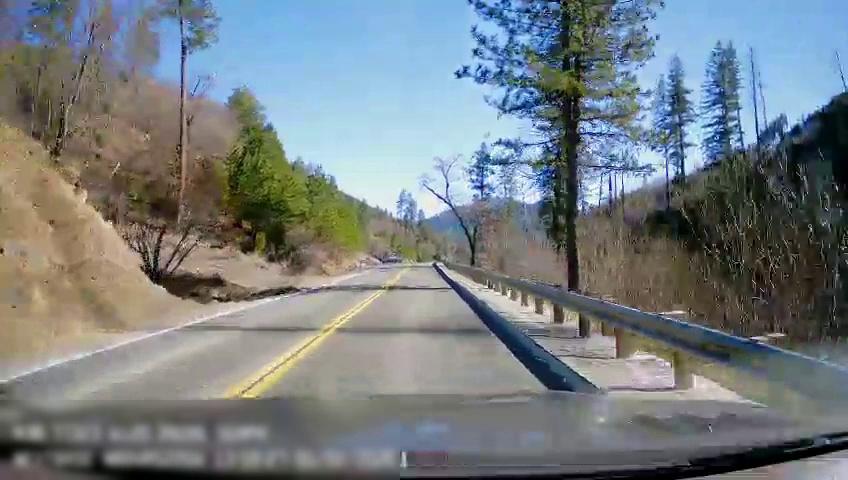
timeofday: Day
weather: Sunny
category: Drivable Space
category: Drivable Space
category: Lanes | Opposite Lane
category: Lanes | Opposite Lane
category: Lanes | Current Lane